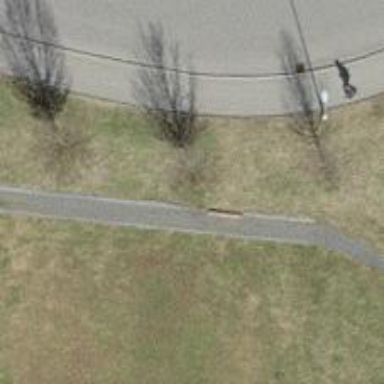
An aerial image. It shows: Path surfaced with fine gravel.